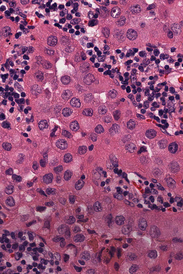
Tumor epithelial tissue: yes
Tumor-associated stroma tissue: yes
Normal tissue: no